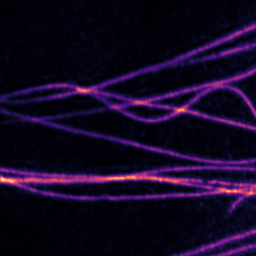
Label: Super-resolution Microtubules image